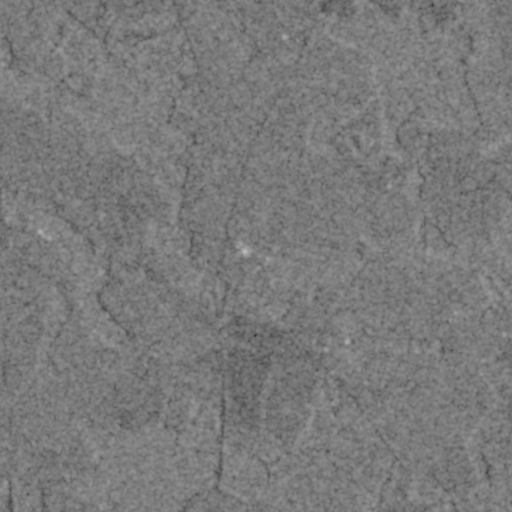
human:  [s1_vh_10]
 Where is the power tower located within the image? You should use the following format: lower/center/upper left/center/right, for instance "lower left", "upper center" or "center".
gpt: The power tower is located in the lower left of the image.
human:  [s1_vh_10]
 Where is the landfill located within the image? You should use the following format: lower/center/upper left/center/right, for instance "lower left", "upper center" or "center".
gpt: There is no landfill in the image.

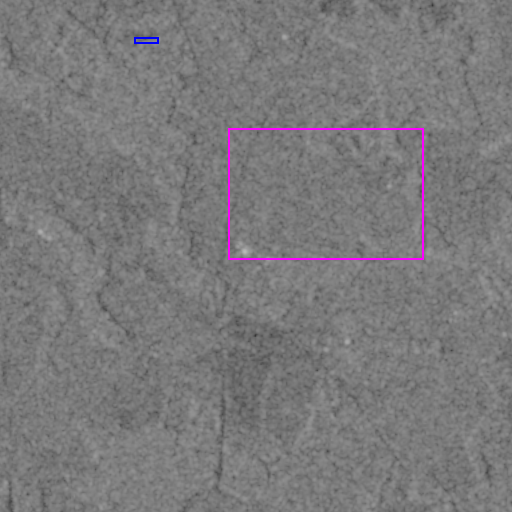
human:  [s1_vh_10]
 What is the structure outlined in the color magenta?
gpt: The structure outlined in magenta is a crop field.
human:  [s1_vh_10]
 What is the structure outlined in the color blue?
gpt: The structure outlined in blue is a building.
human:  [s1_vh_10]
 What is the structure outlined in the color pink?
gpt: There is no pink outline.